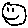
Label: smiley face